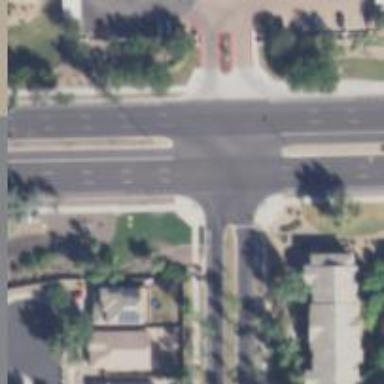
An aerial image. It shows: Unmarked road crossing.